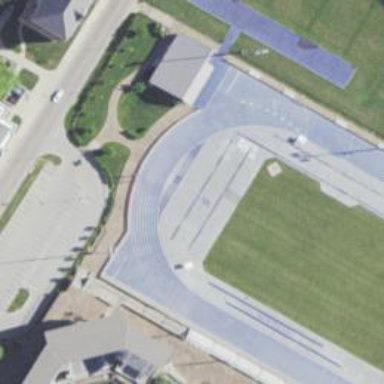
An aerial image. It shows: Athletics track located on leisure land.